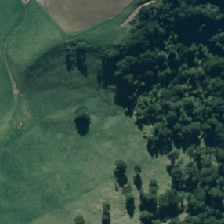
Land cover: indigenous_forest